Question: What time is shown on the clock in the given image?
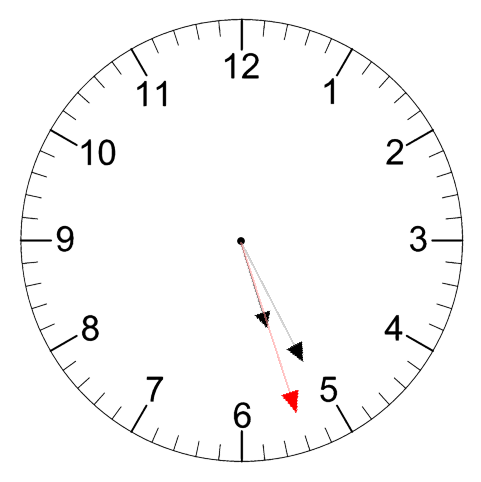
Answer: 05:25:27